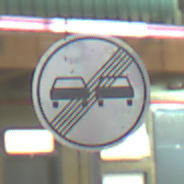
Verkehrszeichen: EndeUeberholverbot
Umgebung: Roofed, Special
Tageszeit: MorningAfternoon
Wetter: NotSpecified
Licht: Artificial
Jahreszeit: NotSpecified
Kontrast: MediumContrast